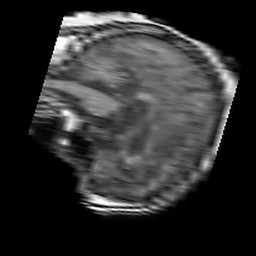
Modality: T1w
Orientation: sagittal
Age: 87
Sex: female
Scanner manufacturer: philips
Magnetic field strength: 1.5 T
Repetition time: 0.1732 s
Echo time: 0.00176 s